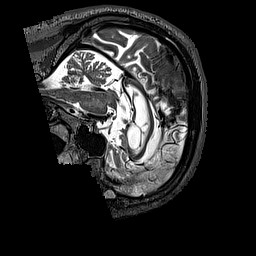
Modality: T2w
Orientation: sagittal
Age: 69
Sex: male
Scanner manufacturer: siemens
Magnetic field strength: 3 T
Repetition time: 3.2 s
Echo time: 0.567 s